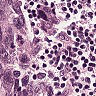
Metastatic tissue present: yes